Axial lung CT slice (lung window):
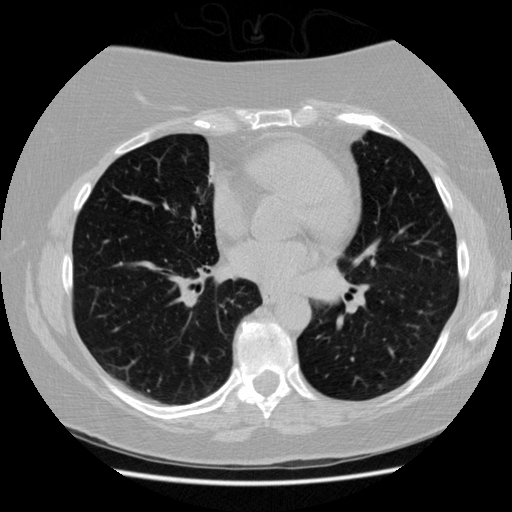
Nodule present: no